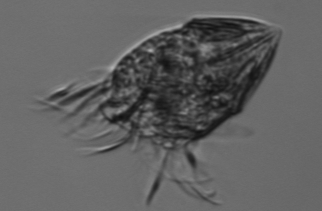
Label: Strombidium_morphotype1